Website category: university
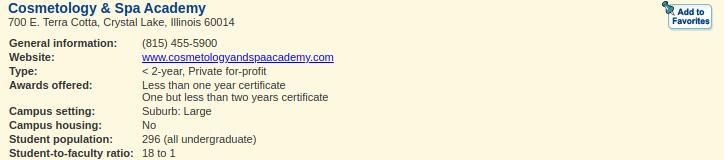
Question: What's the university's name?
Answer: Cosmetology & Spa Academy

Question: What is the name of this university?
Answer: Cosmetology & Spa Academy

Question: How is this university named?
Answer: Cosmetology & Spa Academy

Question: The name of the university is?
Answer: Cosmetology & Spa Academy

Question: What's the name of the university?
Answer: Cosmetology & Spa Academy

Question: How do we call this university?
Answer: Cosmetology & Spa Academy

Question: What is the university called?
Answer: Cosmetology & Spa Academy

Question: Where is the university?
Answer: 700 E. Terra Cotta, Crystal Lake, Illinois 60014

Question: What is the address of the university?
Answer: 700 E. Terra Cotta, Crystal Lake, Illinois 60014

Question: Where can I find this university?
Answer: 700 E. Terra Cotta, Crystal Lake, Illinois 60014

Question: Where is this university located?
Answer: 700 E. Terra Cotta, Crystal Lake, Illinois 60014

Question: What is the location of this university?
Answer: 700 E. Terra Cotta, Crystal Lake, Illinois 60014

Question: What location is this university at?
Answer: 700 E. Terra Cotta, Crystal Lake, Illinois 60014

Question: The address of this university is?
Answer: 700 E. Terra Cotta, Crystal Lake, Illinois 60014

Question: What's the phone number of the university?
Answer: (815) 455-5900

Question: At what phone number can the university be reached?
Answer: (815) 455-5900

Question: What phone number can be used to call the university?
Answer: (815) 455-5900

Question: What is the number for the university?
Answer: (815) 455-5900

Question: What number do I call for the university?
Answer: (815) 455-5900

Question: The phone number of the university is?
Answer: (815) 455-5900

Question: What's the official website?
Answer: www.cosmetologyandspaacademy.com

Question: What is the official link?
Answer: www.cosmetologyandspaacademy.com

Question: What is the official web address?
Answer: www.cosmetologyandspaacademy.com

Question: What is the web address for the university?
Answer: www.cosmetologyandspaacademy.com

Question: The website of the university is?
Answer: www.cosmetologyandspaacademy.com

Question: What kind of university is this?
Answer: < 2-year, Private for-profit

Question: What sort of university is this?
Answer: < 2-year, Private for-profit

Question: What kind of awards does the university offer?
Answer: Less than one year certificate One but less than two years certificate

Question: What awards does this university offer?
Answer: Less than one year certificate One but less than two years certificate

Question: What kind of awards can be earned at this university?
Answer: Less than one year certificate One but less than two years certificate

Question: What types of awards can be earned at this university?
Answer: Less than one year certificate One but less than two years certificate

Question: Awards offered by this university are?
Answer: Less than one year certificate One but less than two years certificate

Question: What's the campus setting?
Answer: Suburb: Large

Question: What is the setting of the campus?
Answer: Suburb: Large

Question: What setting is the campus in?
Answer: Suburb: Large

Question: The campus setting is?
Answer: Suburb: Large

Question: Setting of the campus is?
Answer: Suburb: Large

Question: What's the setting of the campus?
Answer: Suburb: Large

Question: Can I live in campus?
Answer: No

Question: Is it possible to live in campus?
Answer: No

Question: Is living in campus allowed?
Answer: No

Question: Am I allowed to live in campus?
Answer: No

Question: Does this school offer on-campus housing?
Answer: No

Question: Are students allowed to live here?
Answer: No

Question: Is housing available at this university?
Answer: No

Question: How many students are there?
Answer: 296 (all undergraduate)

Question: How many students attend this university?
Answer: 296 (all undergraduate)

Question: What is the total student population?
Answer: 296 (all undergraduate)

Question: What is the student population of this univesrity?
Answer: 296 (all undergraduate)

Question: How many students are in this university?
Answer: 296 (all undergraduate)

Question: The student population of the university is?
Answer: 296 (all undergraduate)

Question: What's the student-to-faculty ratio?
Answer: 18 to 1

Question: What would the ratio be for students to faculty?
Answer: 18 to 1

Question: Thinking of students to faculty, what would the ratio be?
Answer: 18 to 1

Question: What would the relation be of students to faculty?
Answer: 18 to 1

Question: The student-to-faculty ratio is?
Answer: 18 to 1

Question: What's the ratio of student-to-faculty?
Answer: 18 to 1

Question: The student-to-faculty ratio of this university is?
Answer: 18 to 1